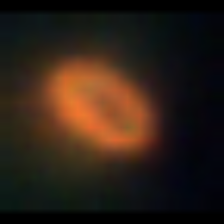
Taxon: NanoPlankton
Group: Other